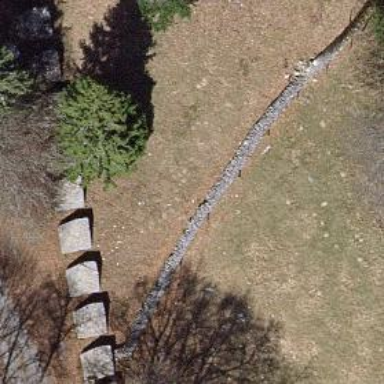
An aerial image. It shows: Wall is shown in the image.